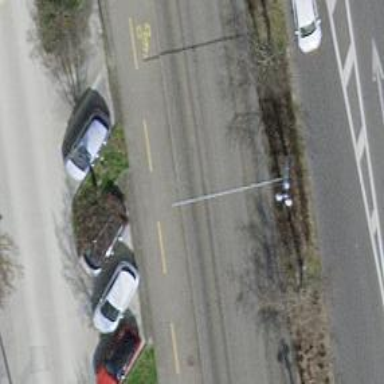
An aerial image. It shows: Asphalt sidewalk along the footway.